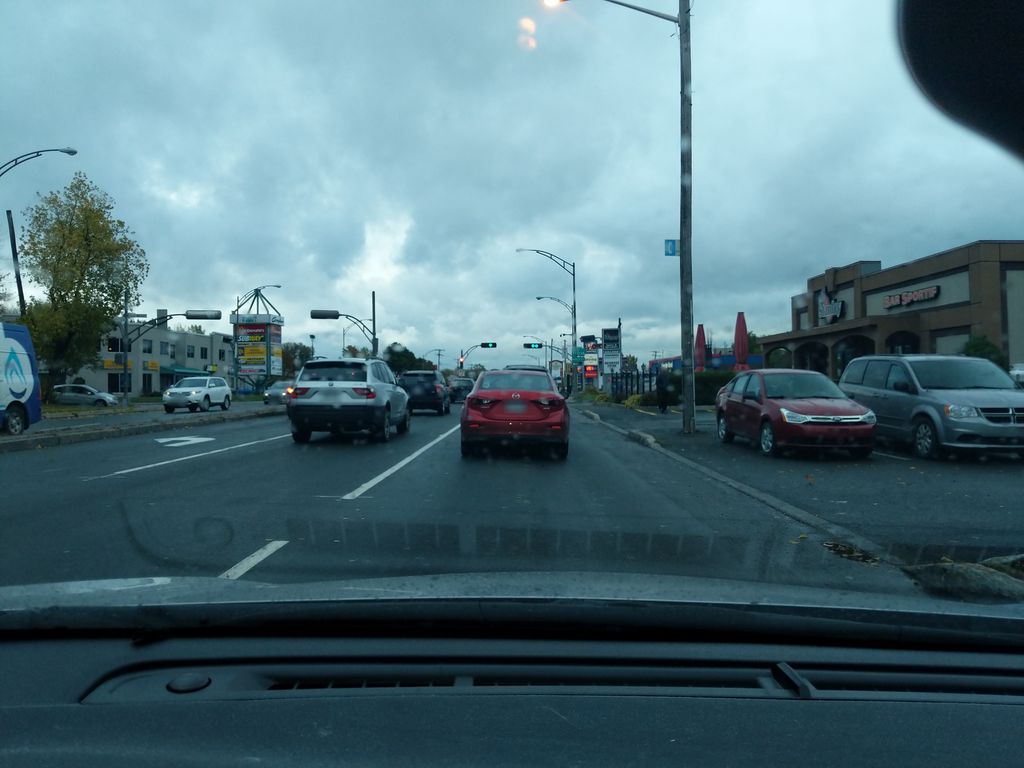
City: quebec_city